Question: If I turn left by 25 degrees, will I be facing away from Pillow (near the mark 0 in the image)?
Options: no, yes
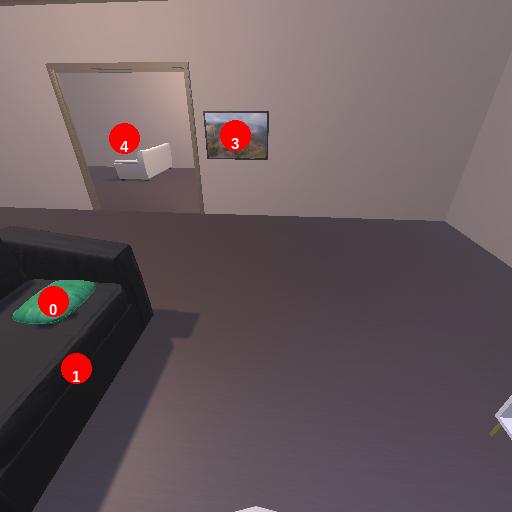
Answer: no